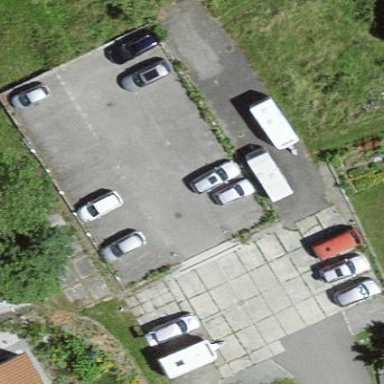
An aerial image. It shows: Parking area with asphalt surface.